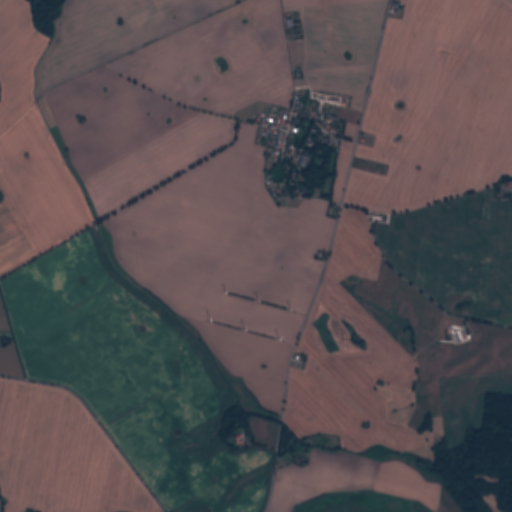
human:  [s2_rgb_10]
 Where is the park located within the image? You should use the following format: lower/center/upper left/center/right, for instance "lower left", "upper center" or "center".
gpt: The park is located in the upper center of the image.
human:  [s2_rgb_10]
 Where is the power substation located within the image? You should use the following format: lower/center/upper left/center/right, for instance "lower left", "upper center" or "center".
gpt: The power substation is located in the lower center of the image.
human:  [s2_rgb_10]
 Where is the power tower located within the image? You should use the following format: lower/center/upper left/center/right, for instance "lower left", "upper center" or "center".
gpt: The power tower is located in the lower right of the image.
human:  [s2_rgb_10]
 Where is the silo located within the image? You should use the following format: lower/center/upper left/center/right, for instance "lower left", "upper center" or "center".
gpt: The silo is located in the center right of the image.
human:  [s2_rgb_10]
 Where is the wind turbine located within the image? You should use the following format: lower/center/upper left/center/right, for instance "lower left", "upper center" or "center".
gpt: The wind turbine is located in the center of the image.
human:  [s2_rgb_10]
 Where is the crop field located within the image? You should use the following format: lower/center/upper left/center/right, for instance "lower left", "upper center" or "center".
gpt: There is no crop field in the image.